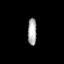
Tissue: prostate
Cell type: T cells
Senescence score: 0.7985
Nuclear area (px): 235
Mean DAPI intensity: 170.545